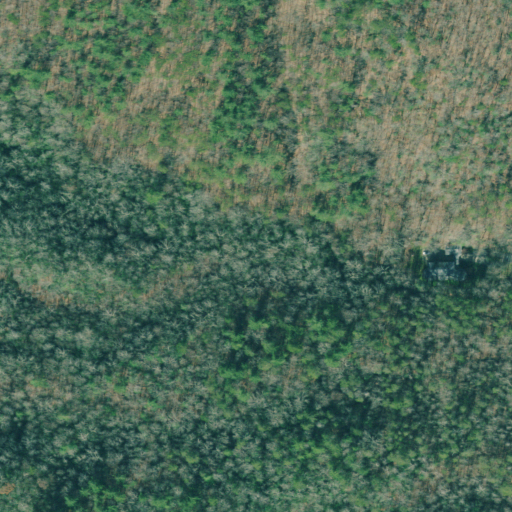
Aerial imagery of valley in Georgia named Cold Hollow containing mixed forest, deciduous forest, and open development